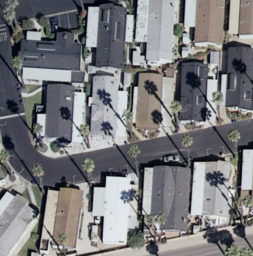
Label: residential